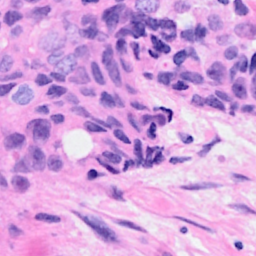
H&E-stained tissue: Breast